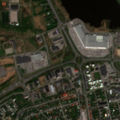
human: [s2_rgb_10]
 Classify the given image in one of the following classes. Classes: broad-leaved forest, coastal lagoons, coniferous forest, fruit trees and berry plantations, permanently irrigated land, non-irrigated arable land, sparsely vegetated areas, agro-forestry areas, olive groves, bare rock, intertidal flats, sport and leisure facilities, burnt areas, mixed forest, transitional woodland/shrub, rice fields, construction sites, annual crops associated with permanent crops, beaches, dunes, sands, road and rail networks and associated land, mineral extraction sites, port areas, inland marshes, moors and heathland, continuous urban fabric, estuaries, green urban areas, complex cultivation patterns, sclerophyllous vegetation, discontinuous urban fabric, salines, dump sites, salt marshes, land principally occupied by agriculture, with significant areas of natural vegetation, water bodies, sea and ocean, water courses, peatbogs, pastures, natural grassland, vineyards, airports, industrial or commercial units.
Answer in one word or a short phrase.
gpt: industrial or commercial units, transitional woodland/shrub, water courses